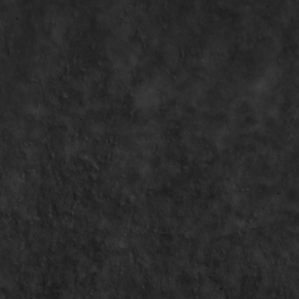
Label: non_frost